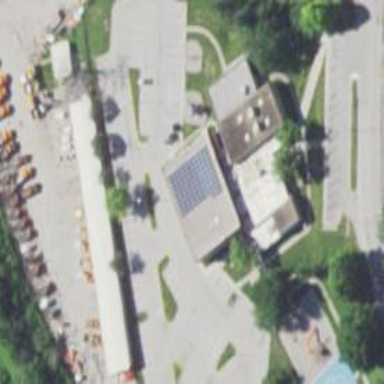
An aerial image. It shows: Community center building.